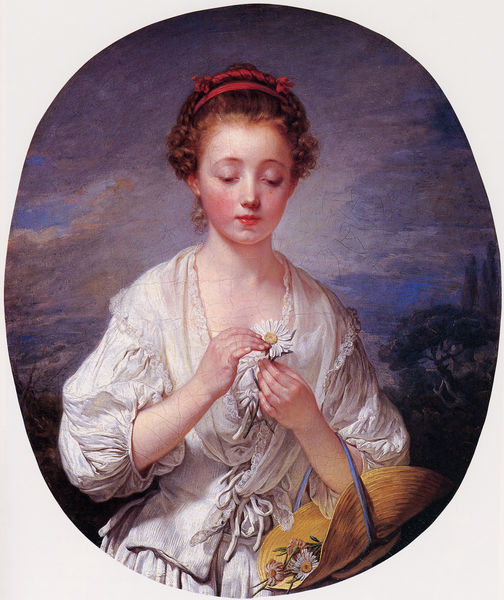
Titel: Simplicity
Künstler: Jean Baptiste Greuze
Standort: Fort Worth (TX)
Institution: Kimbell Art Museum
Schlagwörter: baum, blau, blätter, dunkel, hand, himmel, vogel, weiß, wolken, bäume, gelb, landschaft, mädchen, blume, blumen, braun, frau, frisur, haar, hell, hut, kleid, mund, paris, blüte, blüten, rot, wolke, jacke, jung, augen, band, blass, bluse, falten, gesicht, rahmen, spitze, tod, trauer, hände, portrait, porträt, schauen, natur, gewand, haare, kind, klassizismus, spitzen, frontal, haarreif, hübsch, lippen, locken, rokoko, wald, kreis, oval, rund, tondo, zypressen, pflücken, sommer, wangen, sammeln, weis, haarband, nähen, strohhut, hutband, bouche, noeud, yeux, korb, rüschen, verträumt, ölfarbe, weste, sonnenhut, gesich, rothaarig, medaillon, himmeö, weinen, jungfrau, blanc, chapeau, tasche, streicheln, verliebt, jupe, rouge, zupfen, wien, femme, bänder, gänseblümchen, fleurs, träumen, romantisme, arbre, ciel, paysage, cheveux, peinture, fleur, robe, amour, anmut, montagnes, olivenbaum, bleu, trösten, rote lippen, unschuld, margarite, voile, boucles, coiffe, enfant, fille, gemaelde, nuage, nuages, arbres, brune, bouquet, watteau, fillette, jeune, paille, buste, chale, corbeille, cueillette, er liebt mich, greuze, jeune fille, maguarites, margaritten, margerite, margeritte, margherite, marguerite, marguerites, panier, paquerette, serre tete, triste, visage, blättewr, volle lippen, kussmund, dame, mains, ovale, angleterre, bandeau, diadème, margariten, margaritte, regard, voilage, gainsborough, ruban, levres, belle, roter band, augen nach unten, imädchen, er, pétales, pétale, rubans, joues, sentimentalisme, xviiie siècle, ruban rouge, ruge, margarete, joues roses, 1870, 1745, bandeux, chapeu, blnc, pli de la rube, éfeuiller, pomettes, jaune', olav, margerita